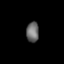
Tissue: lung
Cell type: Myeloid cells
Senescence score: 0.2296
Nuclear area (px): 246
Mean DAPI intensity: 106.927